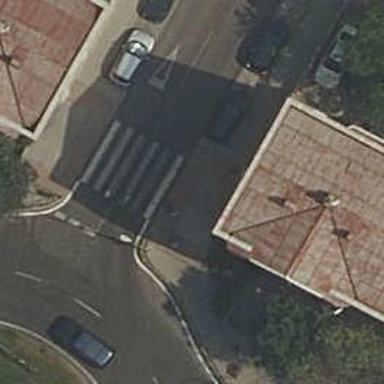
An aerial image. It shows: Zebra crossing on the road.